Question: I'm trying to do a simple plot using ggplot2:
'''
library(ggplot2)
ggplot(diamonds, aes(x = cut, y = depth)) +
geom_bar(stat = "identity", color = "blue") +
facet_wrap(~ color) +
geom_text(aes(x = cut, y = depth, label = cut, vjust = 0))
'''

How can I annotate this plot so that I get annotations above bars? Now geom_text puts labels at the bottom of the bars, but I want them above these bars.
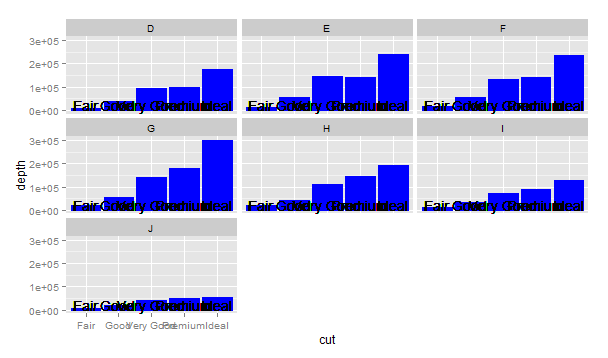
Answer: You can use 'stat_summary()' to calculate position of 'y' values as sum of 'depth' and use 'geom="text"' to add labels. The sum is used because your bars shows the sum of 'depth' values for each 'cut' value.
As suggest by @joran it is better to use 'stat_summary()' instead of 'geom_bar()' to show sums of y values because 'stat="identity"' makes problems due to overplotting of bars and if there will be negative values then bar will start in negative part of plot and end in positive part - result will be not the actual sum of values.
'''
ggplot(diamonds[1:100,], aes(x = cut, y = depth)) +
facet_wrap(~ color) +
stat_summary(fun.y = sum, geom="bar", fill = "blue", aes(label=cut, vjust = 0)) +
stat_summary(fun.y = sum, geom="text", aes(label=cut), vjust = 0)
'''

You can also precalculate sum of depth values and the you can use 'geom_bar()' with 'stat="identity"' and 'geom_text()'.
'''
library(plyr)
diamonds2<-ddply(diamonds,.(cut,color),summarise,depth=sum(depth))
ggplot(diamonds2,aes(x=cut,y=depth))+
geom_bar(stat="identity",fill="blue")+
geom_text(aes(label=cut),vjust=0,angle=45,hjust=0)+
facet_wrap(~color)
'''